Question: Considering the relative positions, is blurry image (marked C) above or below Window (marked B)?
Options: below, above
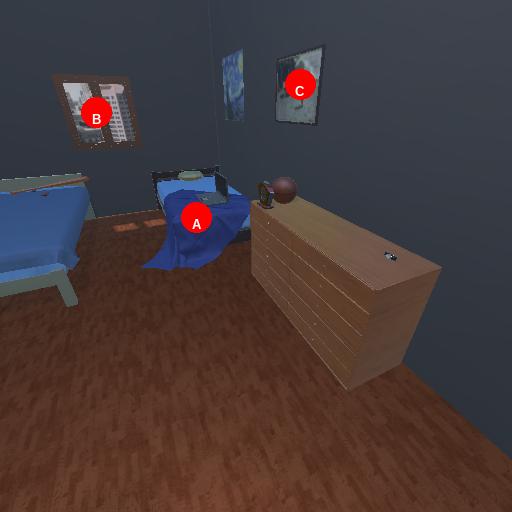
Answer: below